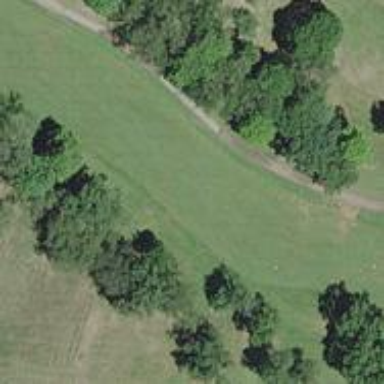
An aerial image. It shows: Grassy area designated as golf fairway.